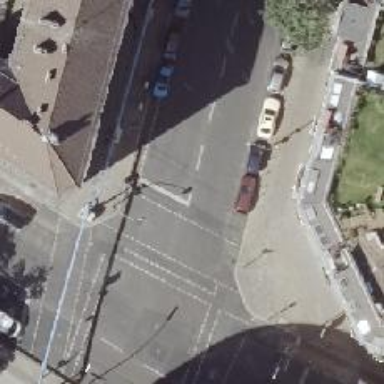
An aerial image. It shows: Road with traffic signals.